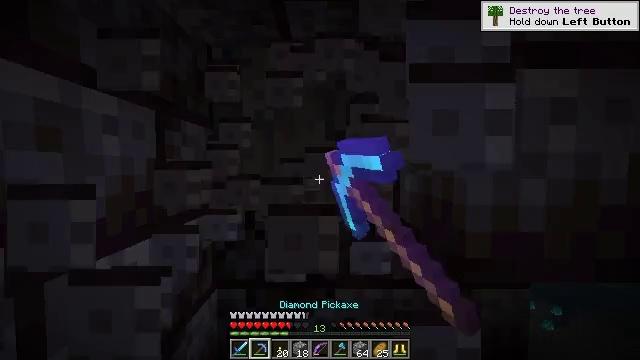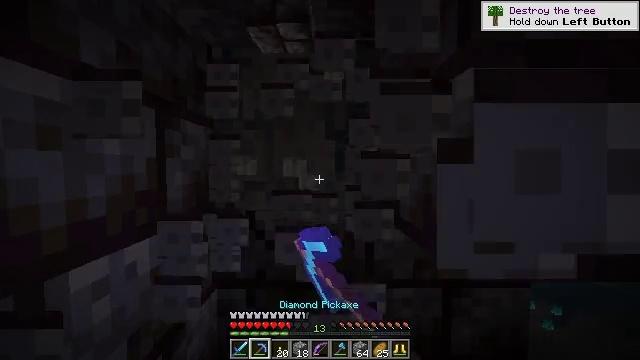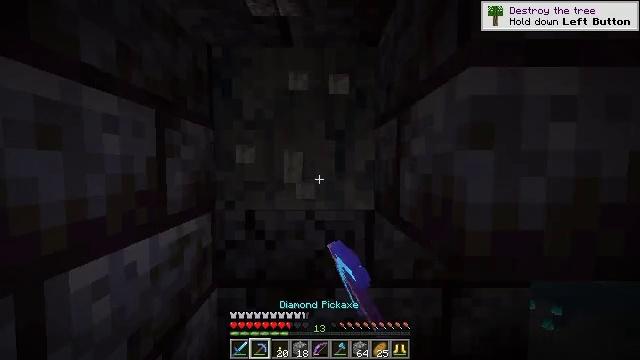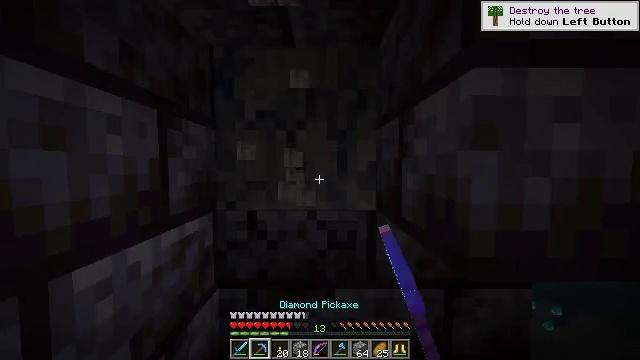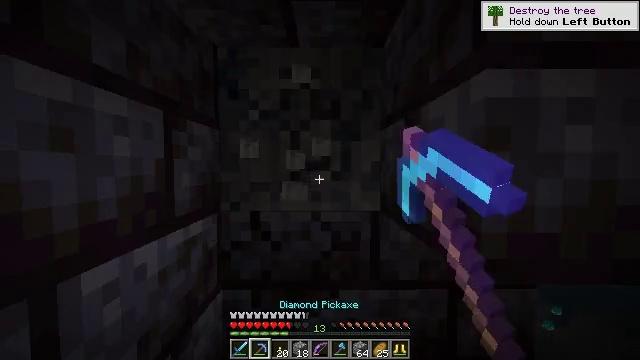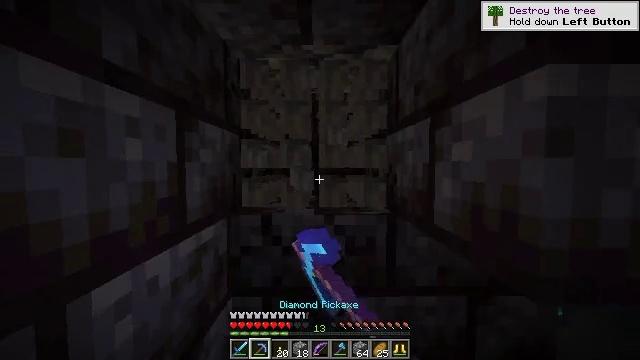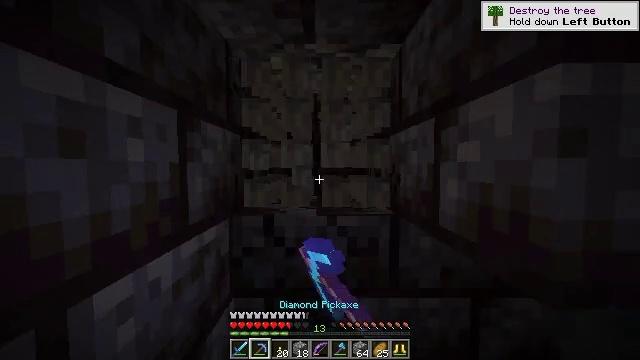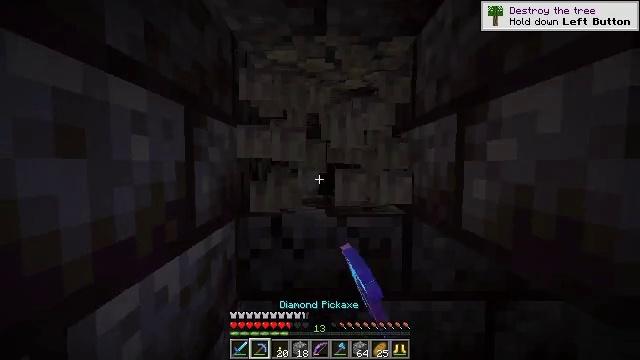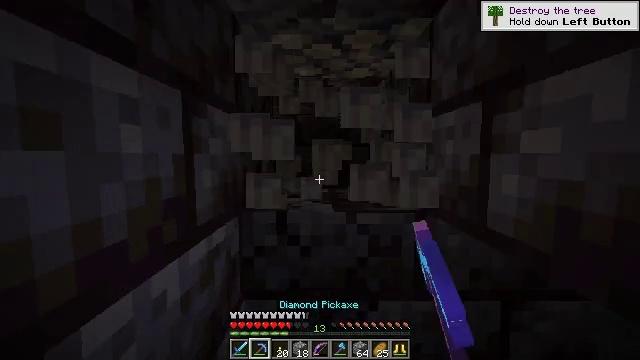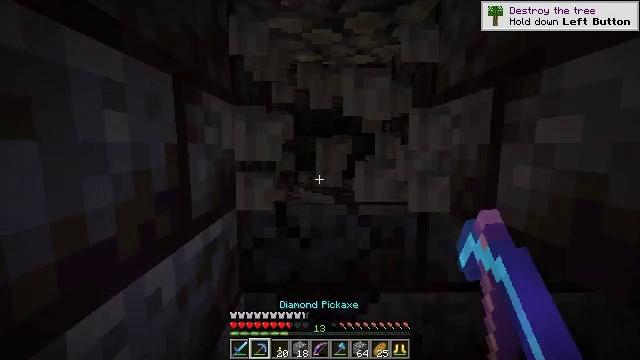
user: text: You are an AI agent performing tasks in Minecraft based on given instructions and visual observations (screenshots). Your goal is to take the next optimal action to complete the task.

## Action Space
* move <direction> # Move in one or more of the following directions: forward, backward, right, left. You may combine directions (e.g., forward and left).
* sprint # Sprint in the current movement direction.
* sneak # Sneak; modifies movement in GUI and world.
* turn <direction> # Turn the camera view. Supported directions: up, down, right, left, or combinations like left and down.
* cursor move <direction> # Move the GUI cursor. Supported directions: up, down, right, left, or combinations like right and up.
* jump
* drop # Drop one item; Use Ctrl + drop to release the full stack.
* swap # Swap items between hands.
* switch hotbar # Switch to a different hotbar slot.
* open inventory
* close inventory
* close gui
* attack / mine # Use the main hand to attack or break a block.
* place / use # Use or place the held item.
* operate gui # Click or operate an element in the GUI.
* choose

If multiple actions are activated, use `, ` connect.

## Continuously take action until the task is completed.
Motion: motion action
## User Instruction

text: Mine the basalt in the Nether.
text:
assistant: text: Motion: sneak, attack / mine
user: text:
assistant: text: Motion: sneak, attack / mine
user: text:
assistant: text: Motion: move left, sneak, attack / mine
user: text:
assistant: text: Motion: move forward and move left, sneak, attack / mine
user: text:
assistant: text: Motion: move forward and move left, sneak, attack / mine
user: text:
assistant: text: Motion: move forward and move left, sneak, attack / mine
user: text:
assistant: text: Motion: move forward, sneak, attack / mine
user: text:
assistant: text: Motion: move forward, sneak, turn down, attack / mine
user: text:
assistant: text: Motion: move forward, sneak, turn down, attack / mine
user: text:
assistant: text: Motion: sneak, attack / mine